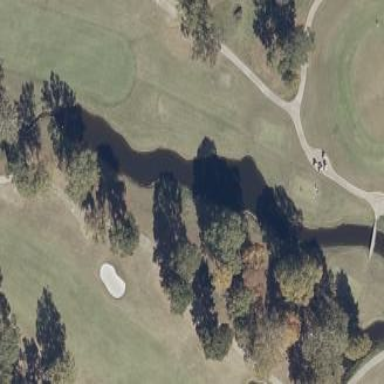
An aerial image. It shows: Water hazard in golf course. The hazard is natural water feature.